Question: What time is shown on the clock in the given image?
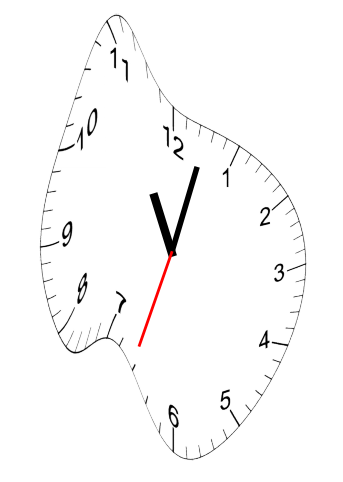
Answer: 11:02:33